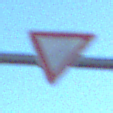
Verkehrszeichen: VorfahrtGewaehren
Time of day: MorningAfternoon
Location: Outdoor (Urban)
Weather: Clear
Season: NotSpecified
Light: Natural